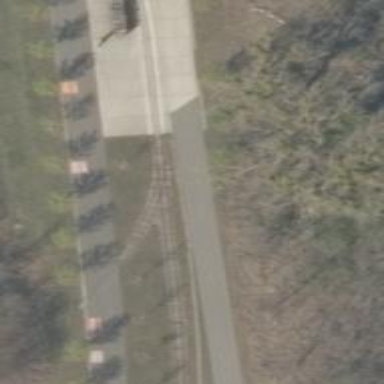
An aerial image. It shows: Narrow-gauge railway in yard setting.